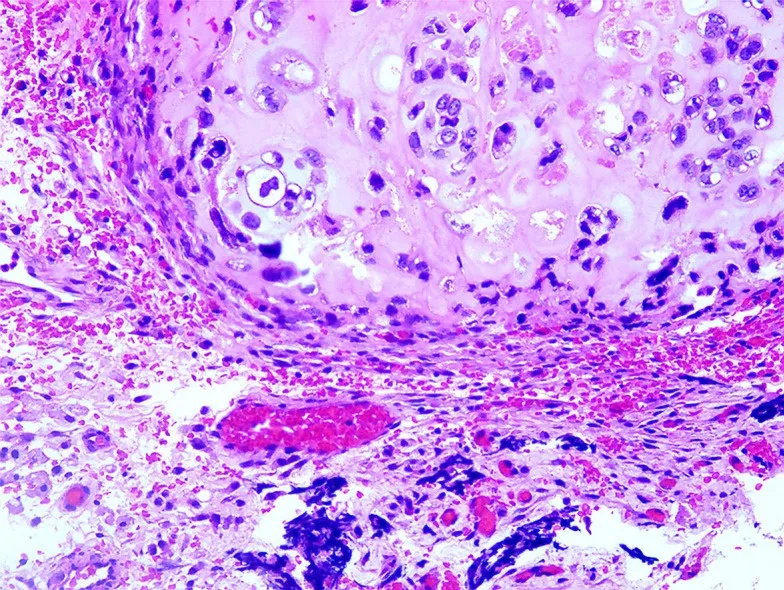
Sarcoma component (x100).
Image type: pathology (h&e)